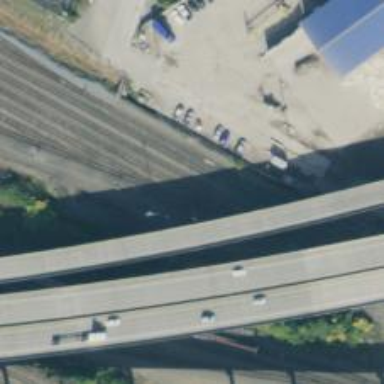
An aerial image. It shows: Railway yard in service.